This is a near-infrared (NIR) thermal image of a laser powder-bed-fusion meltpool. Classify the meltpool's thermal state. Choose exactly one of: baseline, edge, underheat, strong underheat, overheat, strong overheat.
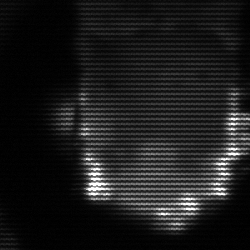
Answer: baseline